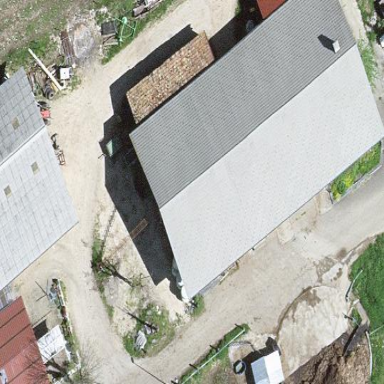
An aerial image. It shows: Farm building.